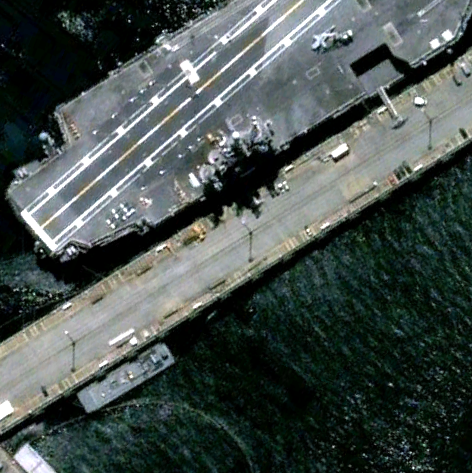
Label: aircraft_carrier